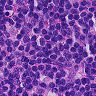
Metastatic tissue present: no